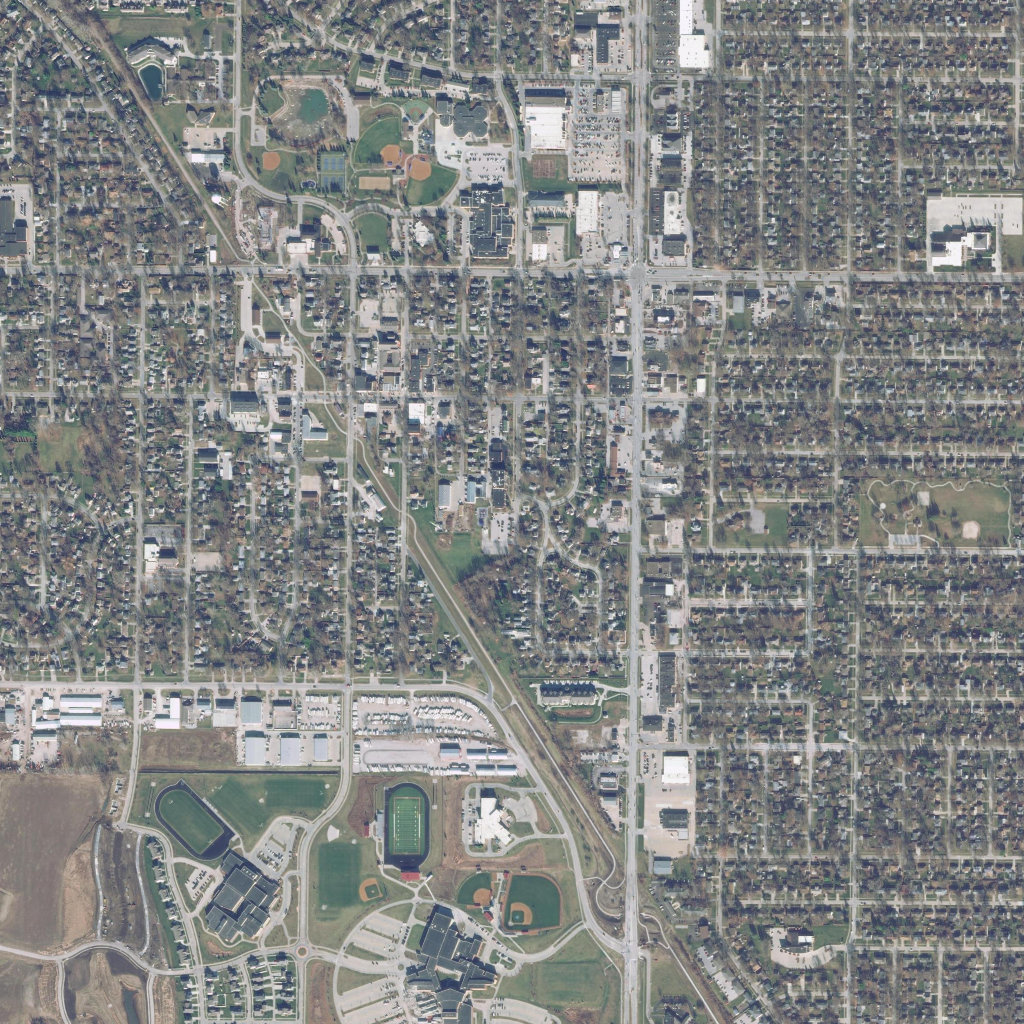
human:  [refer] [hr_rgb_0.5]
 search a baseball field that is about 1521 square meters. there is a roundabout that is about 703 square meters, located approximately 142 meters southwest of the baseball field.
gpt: <box>[[34, 85, 37, 88, 0]]</box>